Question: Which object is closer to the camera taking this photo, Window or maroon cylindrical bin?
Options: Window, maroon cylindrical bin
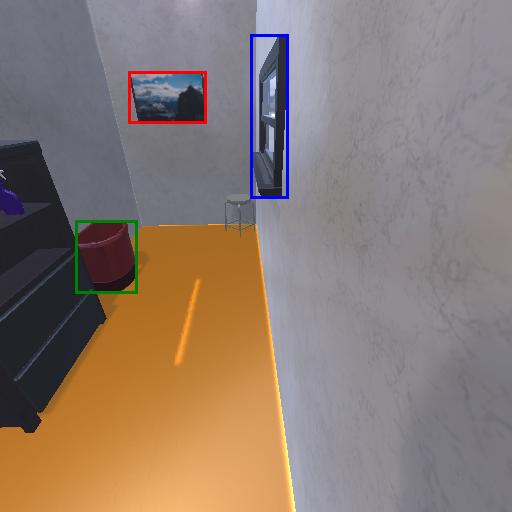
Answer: Window